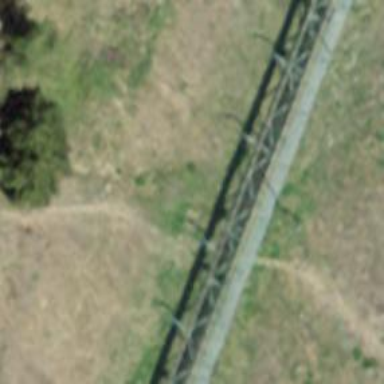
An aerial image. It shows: Funicular railway bridge.